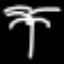
Label: palm tree